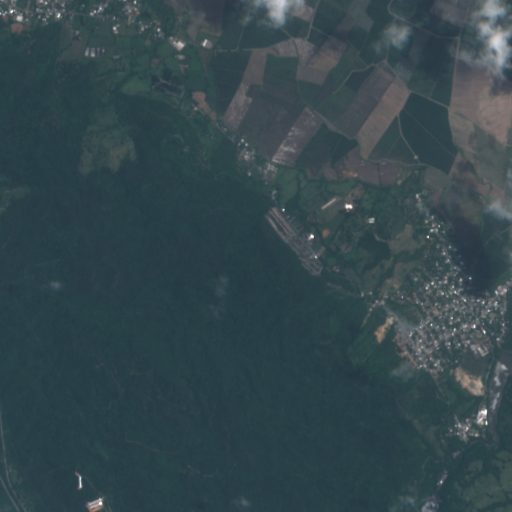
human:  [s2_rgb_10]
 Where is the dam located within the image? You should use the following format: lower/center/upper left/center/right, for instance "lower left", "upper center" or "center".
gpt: The dam is located in the lower right of the image.
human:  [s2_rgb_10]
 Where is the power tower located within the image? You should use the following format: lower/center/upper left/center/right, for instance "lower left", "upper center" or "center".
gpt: The power tower is located in the lower left of the image.
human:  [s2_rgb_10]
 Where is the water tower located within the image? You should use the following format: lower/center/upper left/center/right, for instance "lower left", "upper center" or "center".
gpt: The water tower is located in the center right of the image.
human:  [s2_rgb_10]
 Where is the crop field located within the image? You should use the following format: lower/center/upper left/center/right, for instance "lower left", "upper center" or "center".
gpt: There is no crop field in the image.